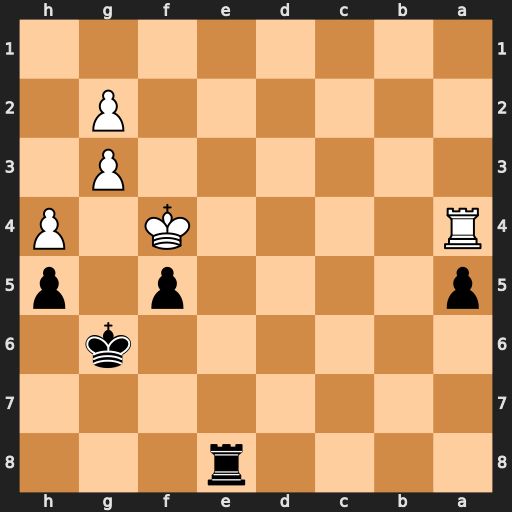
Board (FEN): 4r3/8/6k1/p4p1p/R4K1P/6P1/6P1/8
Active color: b
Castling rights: -
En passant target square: -
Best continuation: Re4+ Rxe4 fxe4 Kxe4 a4